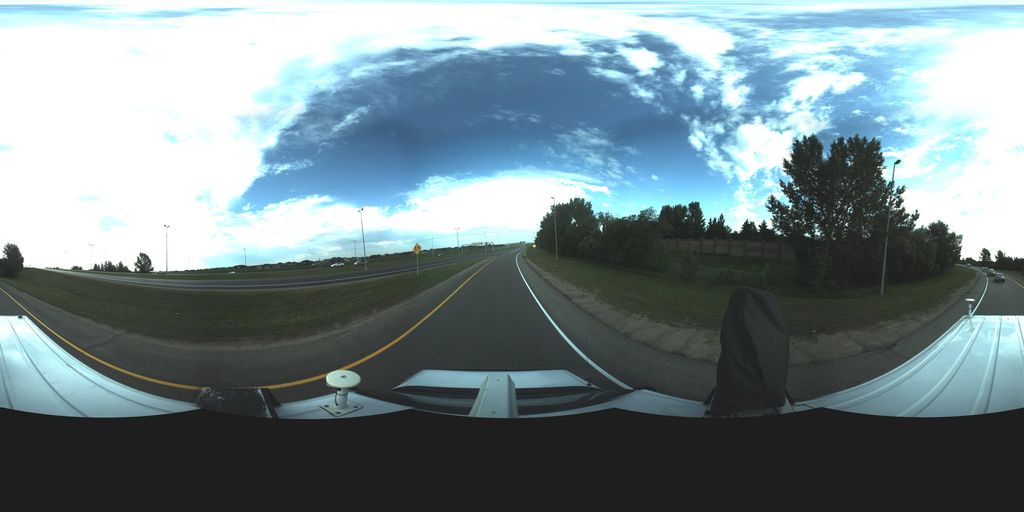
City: saskatoon